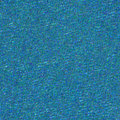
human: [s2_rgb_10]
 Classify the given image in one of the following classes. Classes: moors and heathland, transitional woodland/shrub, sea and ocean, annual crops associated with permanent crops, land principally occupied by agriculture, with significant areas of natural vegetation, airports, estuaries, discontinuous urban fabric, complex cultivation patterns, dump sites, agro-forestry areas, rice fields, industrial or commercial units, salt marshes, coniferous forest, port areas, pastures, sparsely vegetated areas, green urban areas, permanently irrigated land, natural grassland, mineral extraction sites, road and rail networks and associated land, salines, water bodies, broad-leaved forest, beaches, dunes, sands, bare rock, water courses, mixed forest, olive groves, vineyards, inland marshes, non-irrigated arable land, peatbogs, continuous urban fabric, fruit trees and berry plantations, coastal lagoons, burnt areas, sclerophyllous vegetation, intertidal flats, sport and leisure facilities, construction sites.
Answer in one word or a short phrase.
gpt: sea and ocean